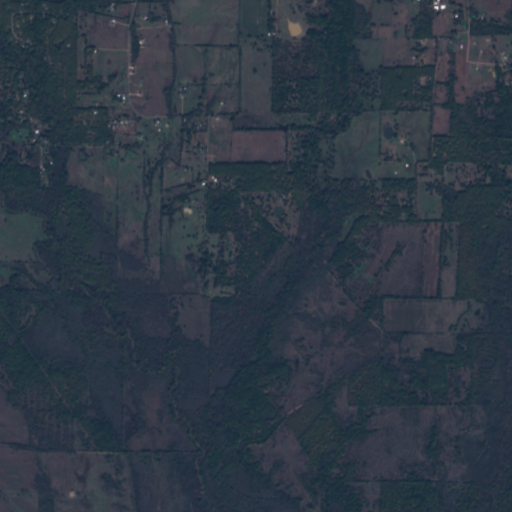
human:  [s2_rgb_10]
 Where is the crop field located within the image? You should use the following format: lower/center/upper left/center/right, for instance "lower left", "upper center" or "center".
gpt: The crop field is located in the lower left of the image.
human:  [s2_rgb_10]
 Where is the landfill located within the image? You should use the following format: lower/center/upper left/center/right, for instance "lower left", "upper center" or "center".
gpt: There is no landfill in the image.